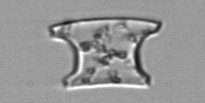
Label: Eucampia